Aerial crown-view tile of a tropical tree (Barro Colorado Island, Panama), acquired 20240716:
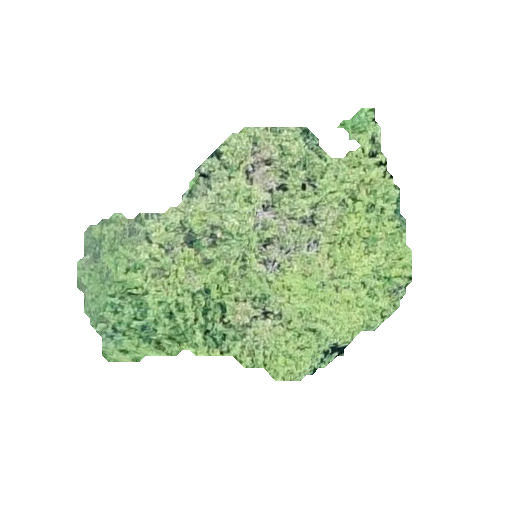
Species: Prioria copaifera
GBIF accepted scientific name: Prioria copaifera
Crown area: 93.996 m²